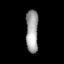
Tissue: lung
Cell type: Epithelial cells
Senescence score: 0.2151
Nuclear area (px): 522
Mean DAPI intensity: 158.768